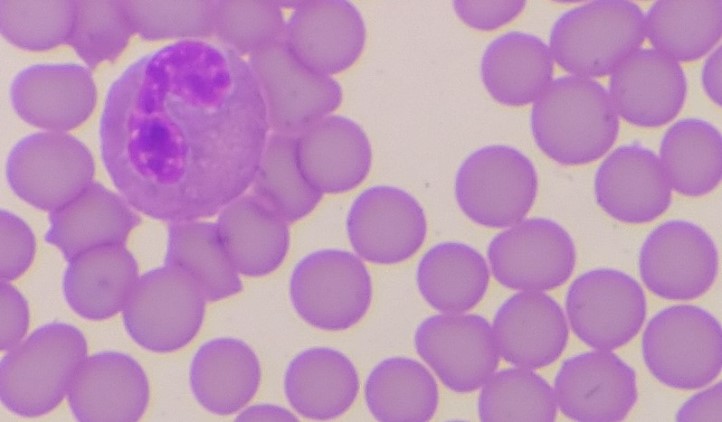
White blood cell type: Eosinophil